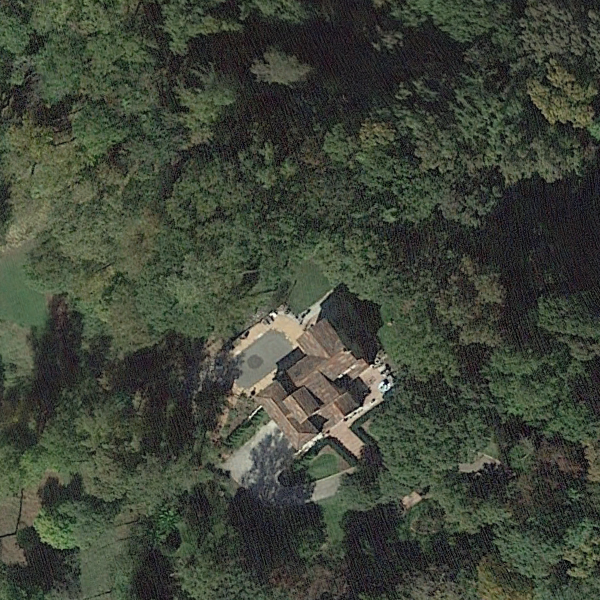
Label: SparseResidential